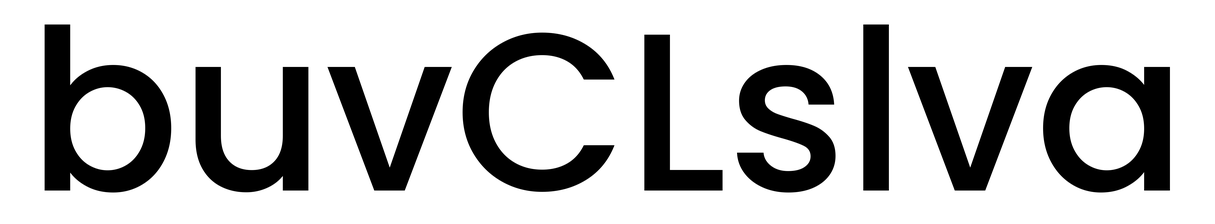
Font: Poppins-Medium